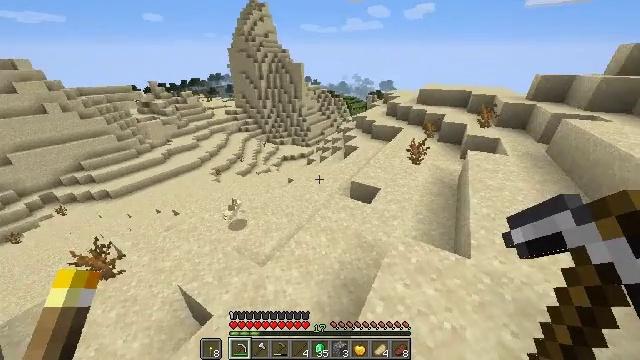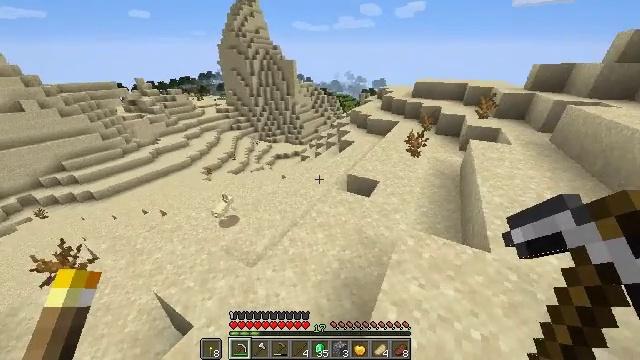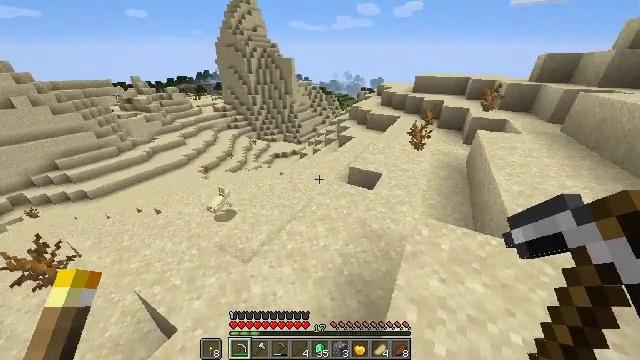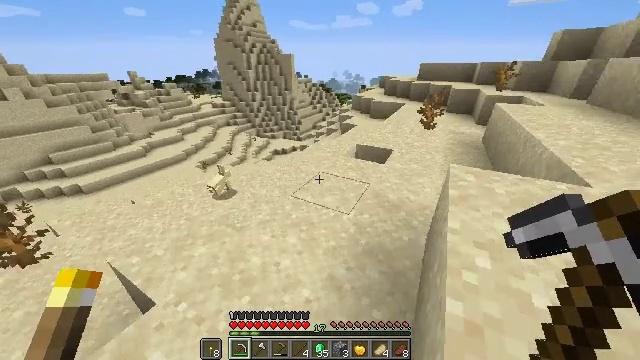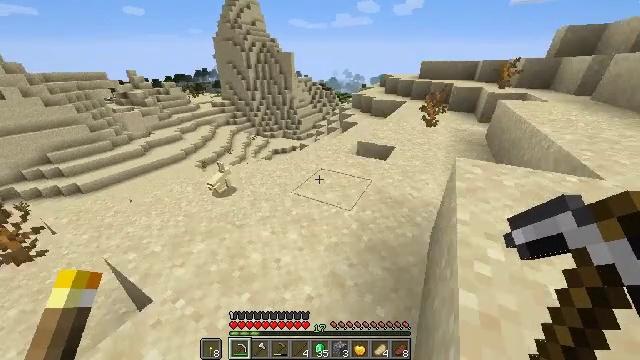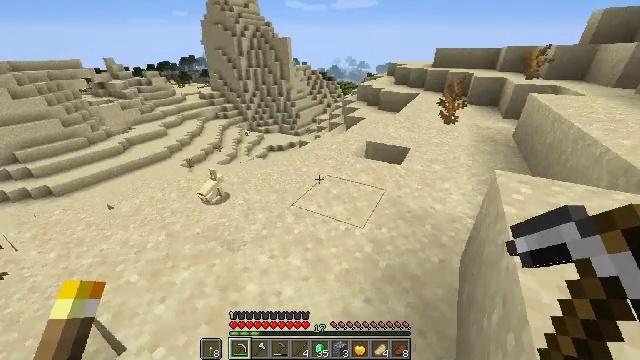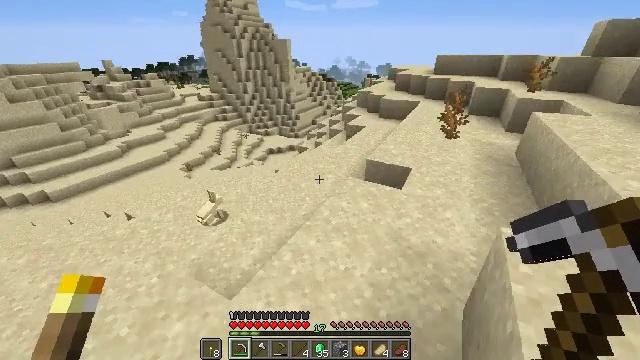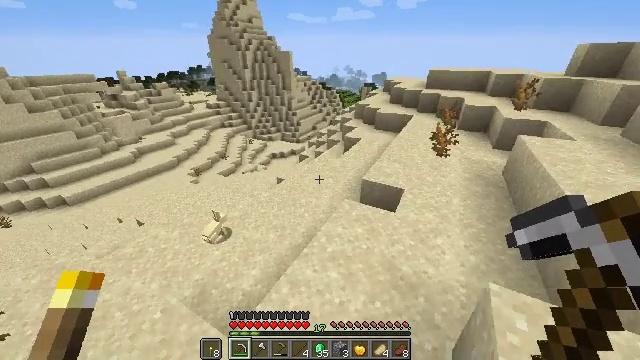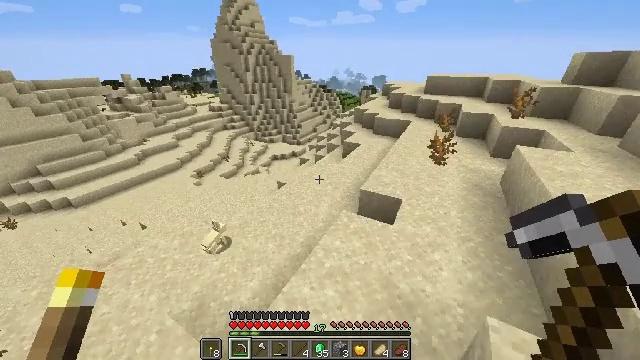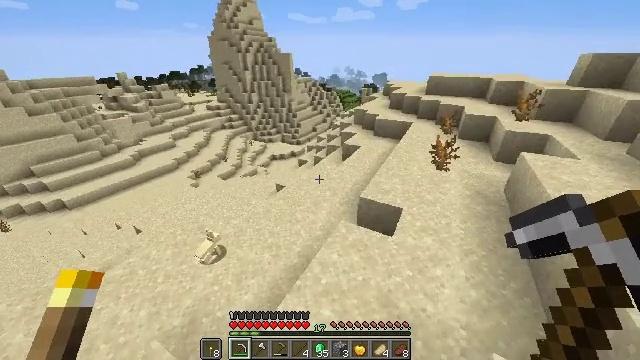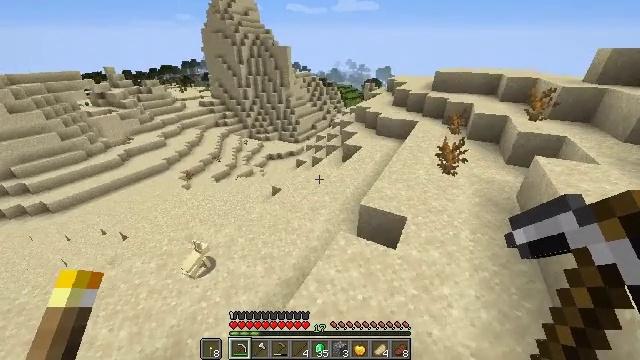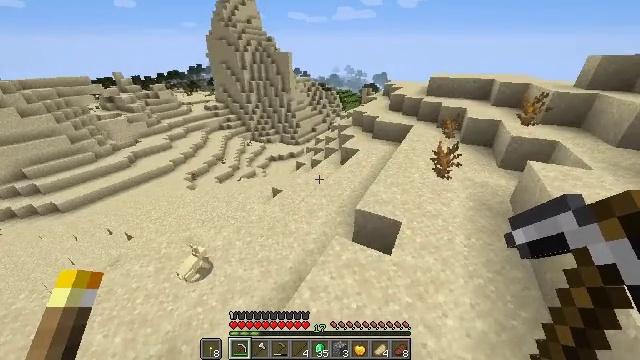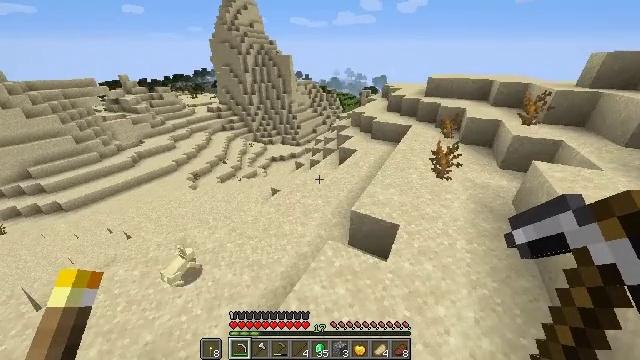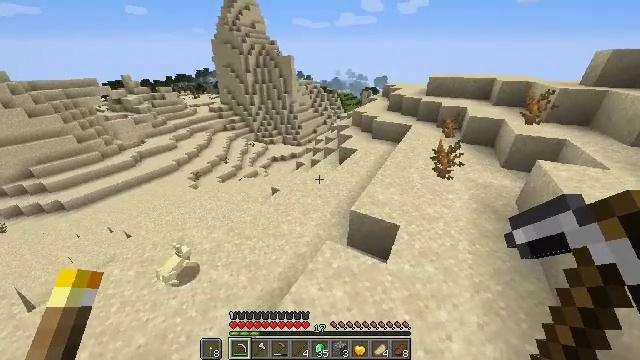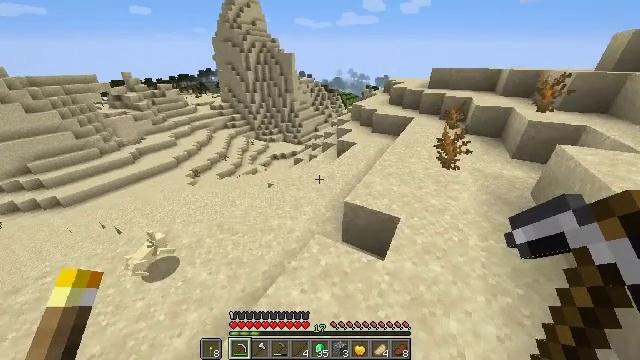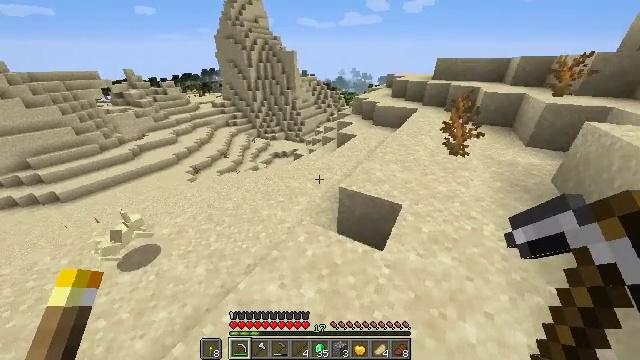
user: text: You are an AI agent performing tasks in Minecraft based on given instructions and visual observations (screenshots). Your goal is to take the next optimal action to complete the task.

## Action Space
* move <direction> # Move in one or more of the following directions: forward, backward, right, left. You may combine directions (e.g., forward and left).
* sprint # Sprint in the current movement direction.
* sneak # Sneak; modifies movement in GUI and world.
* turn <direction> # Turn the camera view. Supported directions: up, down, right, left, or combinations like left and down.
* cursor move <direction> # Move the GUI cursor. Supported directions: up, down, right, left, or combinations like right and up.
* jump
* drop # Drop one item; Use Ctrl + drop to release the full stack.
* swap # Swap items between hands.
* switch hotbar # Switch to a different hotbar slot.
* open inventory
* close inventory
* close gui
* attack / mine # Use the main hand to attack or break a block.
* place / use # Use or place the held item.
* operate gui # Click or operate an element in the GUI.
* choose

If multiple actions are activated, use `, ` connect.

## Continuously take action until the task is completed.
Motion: motion action
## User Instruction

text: Break the cartography table.
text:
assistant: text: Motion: move forward and move right, sprint, turn right, jump
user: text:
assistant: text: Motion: move forward and move right, sprint, jump
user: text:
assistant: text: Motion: move forward and move right, sprint, jump
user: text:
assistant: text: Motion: move forward and move right, sprint, jump
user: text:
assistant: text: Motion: move forward and move right, sprint, jump
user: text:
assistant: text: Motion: move forward and move right, sprint, jump
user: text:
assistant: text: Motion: move forward and move right, sprint, jump
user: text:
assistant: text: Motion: move forward and move right, sprint, jump
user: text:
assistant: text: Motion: move forward and move right, sprint, jump
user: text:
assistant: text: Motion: move forward and move right, sprint, jump
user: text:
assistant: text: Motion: move forward and move right, sprint, jump
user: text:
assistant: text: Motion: move forward and move right, sprint, jump
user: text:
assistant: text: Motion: move forward and move right, sprint, jump
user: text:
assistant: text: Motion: move forward and move right, sprint, jump
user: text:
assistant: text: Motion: move forward and move right, sprint, jump
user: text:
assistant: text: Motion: move forward and move right, sprint, jump
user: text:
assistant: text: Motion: move forward and move right, sprint, jump
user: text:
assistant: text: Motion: move forward and move right, sprint, jump
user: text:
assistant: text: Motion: move forward and move right, sprint, jump
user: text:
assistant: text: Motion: move forward and move right, sprint, jump
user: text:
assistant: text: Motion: move forward and move right, sprint, jump
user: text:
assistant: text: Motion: move forward and move right, sprint, jump
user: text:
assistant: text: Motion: move forward and move right, sprint, jump
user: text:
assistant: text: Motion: move forward and move right, sprint, jump
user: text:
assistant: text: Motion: move forward and move right, sprint, jump
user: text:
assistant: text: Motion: move forward, sprint, turn right, jump
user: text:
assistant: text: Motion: move forward, sprint, turn right, jump
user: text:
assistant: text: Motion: move forward, sprint, turn right, jump
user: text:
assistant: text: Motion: move forward, sprint, turn right, jump
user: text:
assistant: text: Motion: move forward, sprint, turn right and up, jump